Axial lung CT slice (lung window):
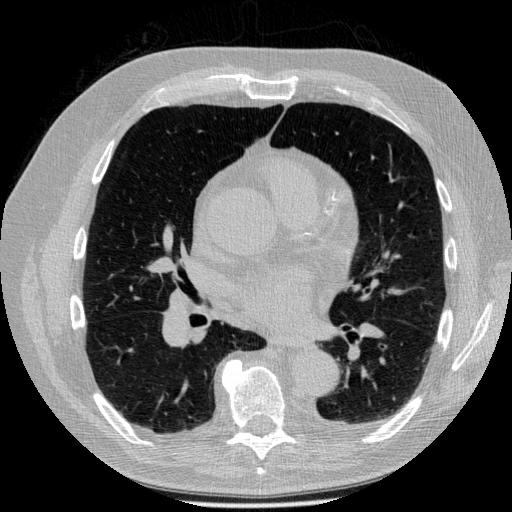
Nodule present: no